Aerial crown-view tile of a tropical tree (Barro Colorado Island, Panama), acquired 20250124:
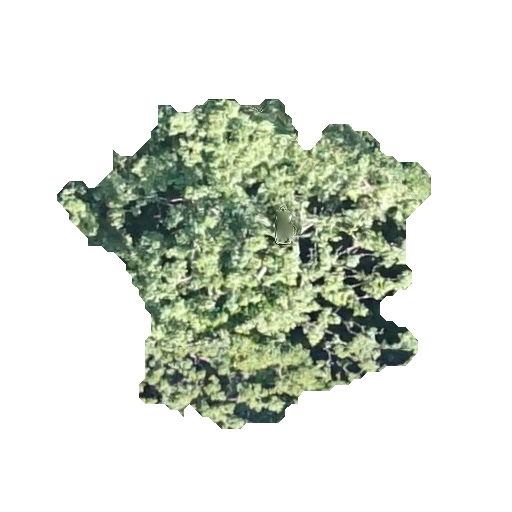
Species: Lonchocarpus heptaphyllus
GBIF accepted scientific name: Lonchocarpus heptaphyllus
Crown area: 117.635 m²